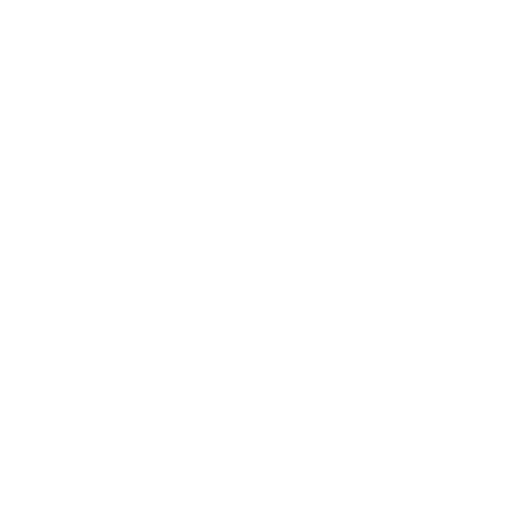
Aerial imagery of bar in Massachusetts named Tuckernuck Shoal containing only unknown